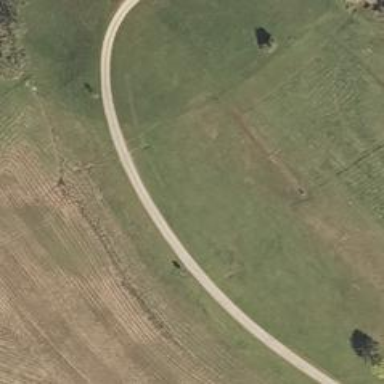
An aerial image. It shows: Driveway leading to service road.